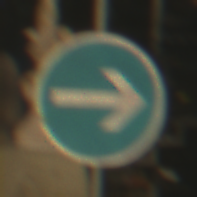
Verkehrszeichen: VorgeschriebeneFahrtrichtungHierRechts
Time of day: SunriseSunset
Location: Outdoor (Suburban)
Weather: Clear
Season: NotSpecified
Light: Natural